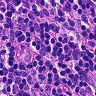
Metastatic tissue present: no